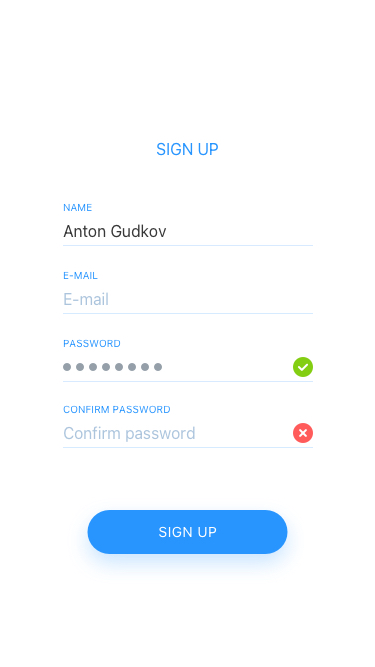
Text in this UI design:
Sign up